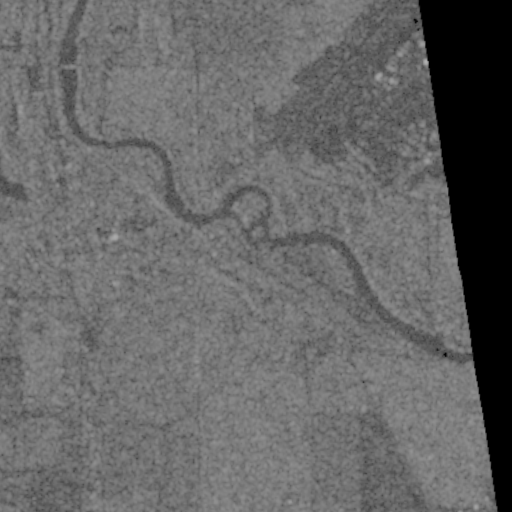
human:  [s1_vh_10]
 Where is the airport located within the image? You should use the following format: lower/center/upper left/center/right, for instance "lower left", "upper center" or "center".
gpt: The airport is located in the upper of the image.
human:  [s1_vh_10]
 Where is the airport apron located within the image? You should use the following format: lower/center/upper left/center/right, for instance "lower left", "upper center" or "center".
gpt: The airport apron is located in the upper right of the image.
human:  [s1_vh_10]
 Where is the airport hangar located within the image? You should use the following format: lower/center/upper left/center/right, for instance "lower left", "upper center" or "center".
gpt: The airport hangar is located in the upper right of the image.
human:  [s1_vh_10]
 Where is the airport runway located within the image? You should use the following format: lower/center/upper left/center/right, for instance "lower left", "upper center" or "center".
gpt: The airport runway is located in the upper right of the image.
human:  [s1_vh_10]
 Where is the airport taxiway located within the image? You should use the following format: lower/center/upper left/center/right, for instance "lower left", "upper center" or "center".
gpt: The airport taxiway is located in the upper right of the image.
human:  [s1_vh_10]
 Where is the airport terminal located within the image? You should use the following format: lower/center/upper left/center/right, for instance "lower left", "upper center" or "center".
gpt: The airport terminal is located in the upper right of the image.
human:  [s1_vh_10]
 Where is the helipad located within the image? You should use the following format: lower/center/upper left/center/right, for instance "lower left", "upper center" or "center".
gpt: The helipad is located in the upper right of the image.
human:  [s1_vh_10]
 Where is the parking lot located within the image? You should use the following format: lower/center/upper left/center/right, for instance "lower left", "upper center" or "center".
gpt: The parking lot is located in the upper right of the image.
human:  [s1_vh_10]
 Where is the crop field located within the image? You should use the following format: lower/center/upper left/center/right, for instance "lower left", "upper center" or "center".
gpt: There is no crop field in the image.

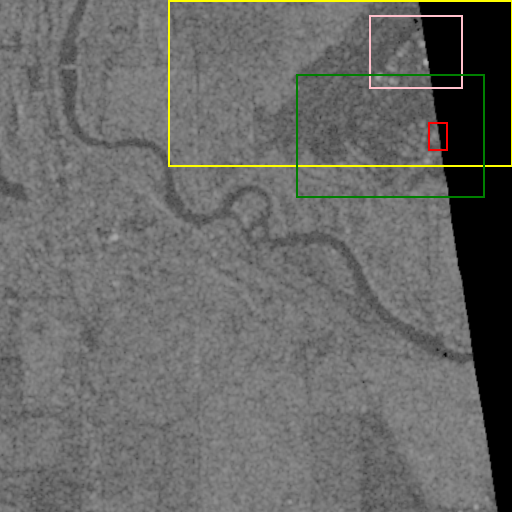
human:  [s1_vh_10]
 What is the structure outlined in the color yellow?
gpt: The structure outlined in yellow is an airport.
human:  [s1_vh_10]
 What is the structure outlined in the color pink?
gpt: The structure outlined in pink is an airport apron.
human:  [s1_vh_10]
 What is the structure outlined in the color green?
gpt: The structure outlined in green is a park.
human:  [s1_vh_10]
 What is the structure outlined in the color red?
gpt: The structure outlined in red is a parking lot.
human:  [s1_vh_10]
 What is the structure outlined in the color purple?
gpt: There is no purple outline.